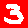
Digit: 3